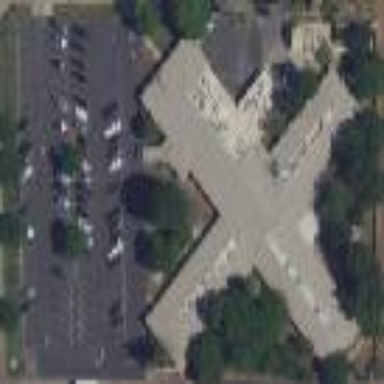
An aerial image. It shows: Nursing home.